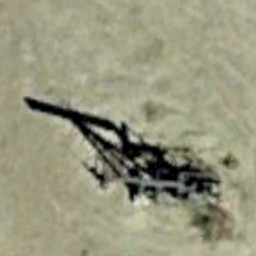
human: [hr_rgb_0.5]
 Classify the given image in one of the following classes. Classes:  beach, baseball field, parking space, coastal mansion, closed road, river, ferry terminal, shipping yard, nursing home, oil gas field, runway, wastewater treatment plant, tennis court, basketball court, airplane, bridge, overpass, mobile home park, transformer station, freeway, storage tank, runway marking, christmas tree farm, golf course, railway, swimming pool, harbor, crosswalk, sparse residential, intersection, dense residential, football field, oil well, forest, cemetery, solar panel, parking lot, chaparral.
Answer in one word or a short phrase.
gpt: oil well